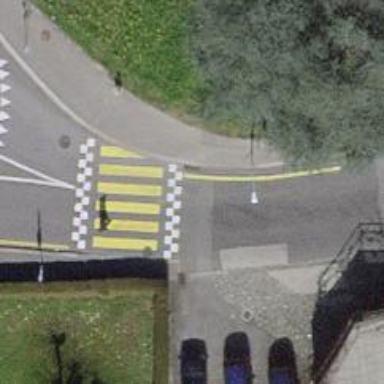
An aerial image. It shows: Zebra crossing. The crossing is uncontrolled and marked.